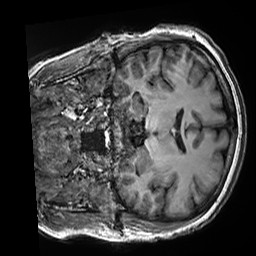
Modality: T1w
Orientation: coronal
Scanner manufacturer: siemens
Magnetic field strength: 3 T
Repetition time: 2.5 s
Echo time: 0.00299 s